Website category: sports
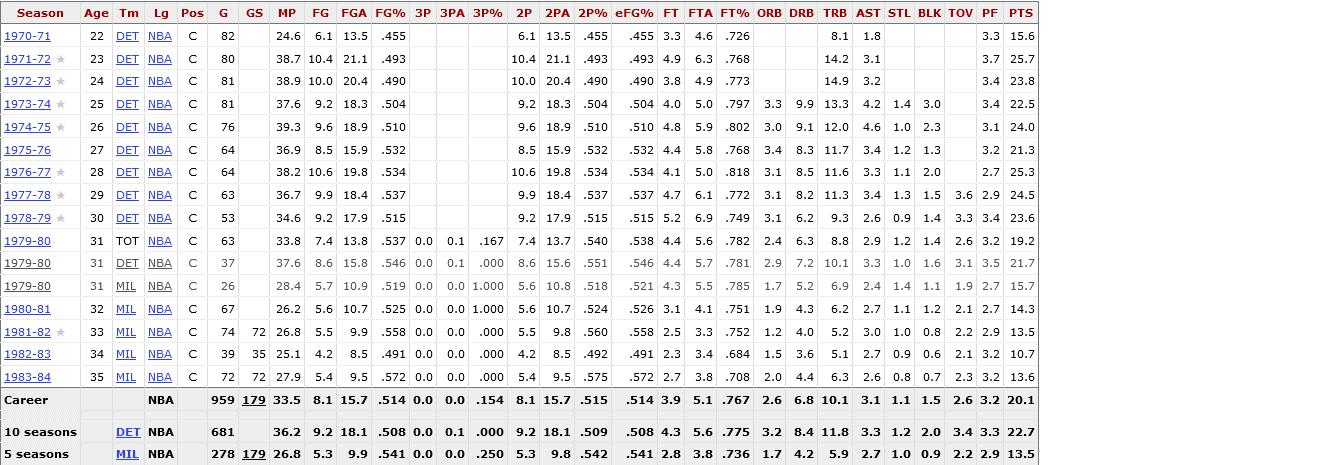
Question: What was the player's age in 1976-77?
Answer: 28

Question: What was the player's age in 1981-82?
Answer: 33

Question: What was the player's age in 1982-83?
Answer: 34

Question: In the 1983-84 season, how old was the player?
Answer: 35

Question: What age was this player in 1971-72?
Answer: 23

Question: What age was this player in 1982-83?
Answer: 34

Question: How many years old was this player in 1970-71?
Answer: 22

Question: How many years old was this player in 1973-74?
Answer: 25

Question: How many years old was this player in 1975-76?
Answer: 27

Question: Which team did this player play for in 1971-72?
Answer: DET

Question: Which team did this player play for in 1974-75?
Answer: DET

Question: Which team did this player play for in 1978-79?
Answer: DET

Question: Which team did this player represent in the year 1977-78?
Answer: DET

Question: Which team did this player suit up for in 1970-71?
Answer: DET

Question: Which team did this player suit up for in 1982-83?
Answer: MIL

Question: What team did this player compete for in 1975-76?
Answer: DET

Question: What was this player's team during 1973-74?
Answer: DET

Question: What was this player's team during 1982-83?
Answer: MIL

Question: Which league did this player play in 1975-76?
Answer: NBA

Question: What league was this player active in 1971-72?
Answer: NBA

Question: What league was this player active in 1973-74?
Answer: NBA

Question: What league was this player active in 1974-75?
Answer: NBA

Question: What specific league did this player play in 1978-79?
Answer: NBA

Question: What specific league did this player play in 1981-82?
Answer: NBA

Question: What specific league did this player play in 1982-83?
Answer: NBA

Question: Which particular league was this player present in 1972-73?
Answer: NBA

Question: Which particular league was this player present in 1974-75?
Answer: NBA

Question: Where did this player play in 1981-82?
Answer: NBA

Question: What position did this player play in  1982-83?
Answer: C

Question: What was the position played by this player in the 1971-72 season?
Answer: C

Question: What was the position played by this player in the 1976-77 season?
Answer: C

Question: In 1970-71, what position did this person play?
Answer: C

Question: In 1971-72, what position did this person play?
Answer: C

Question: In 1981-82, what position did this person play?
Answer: C

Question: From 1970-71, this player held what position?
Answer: C

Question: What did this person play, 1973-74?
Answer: C

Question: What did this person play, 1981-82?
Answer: C

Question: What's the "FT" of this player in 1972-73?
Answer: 3.8

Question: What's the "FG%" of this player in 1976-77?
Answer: .534

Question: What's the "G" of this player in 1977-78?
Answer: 63

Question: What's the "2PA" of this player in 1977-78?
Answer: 18.4

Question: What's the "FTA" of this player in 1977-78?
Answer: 6.1

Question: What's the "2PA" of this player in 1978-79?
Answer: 17.9

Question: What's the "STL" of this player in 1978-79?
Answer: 0.9

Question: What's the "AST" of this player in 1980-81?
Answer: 2.7

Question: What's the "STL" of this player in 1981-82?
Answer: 1.0

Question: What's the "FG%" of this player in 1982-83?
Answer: .491

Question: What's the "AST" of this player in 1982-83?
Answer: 2.7

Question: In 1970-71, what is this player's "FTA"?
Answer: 4.6

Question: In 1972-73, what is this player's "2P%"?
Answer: .490

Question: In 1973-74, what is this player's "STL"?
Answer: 1.4

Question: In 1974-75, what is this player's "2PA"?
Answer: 18.9

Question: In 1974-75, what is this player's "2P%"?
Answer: .510

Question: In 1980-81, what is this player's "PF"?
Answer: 2.7

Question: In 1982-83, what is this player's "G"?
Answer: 39

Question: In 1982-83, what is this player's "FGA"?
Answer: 8.5

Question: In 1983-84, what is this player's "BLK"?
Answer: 0.7

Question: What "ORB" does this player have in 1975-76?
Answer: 3.4

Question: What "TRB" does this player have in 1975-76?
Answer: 11.7

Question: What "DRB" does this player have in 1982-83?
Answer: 3.6

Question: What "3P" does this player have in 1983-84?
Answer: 0.0

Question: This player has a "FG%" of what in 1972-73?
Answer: .490

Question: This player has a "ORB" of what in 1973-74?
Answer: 3.3

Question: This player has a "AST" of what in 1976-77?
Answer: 3.3